The plot is a time-scale (wavelet) decomposition of a bearing vibration signal. Determine the bearing's health state. Answer with exactly one of: normal, inner_race, outer_race, ball.
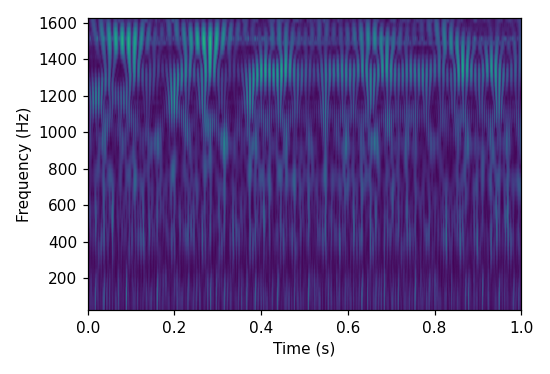
Answer: inner_race